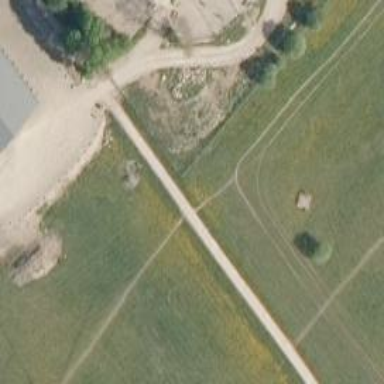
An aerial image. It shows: Bridleway.